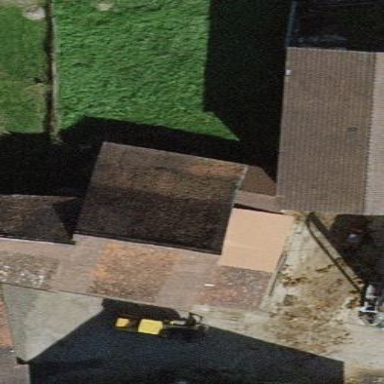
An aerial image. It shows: Farm auxiliary building with gabled roof.